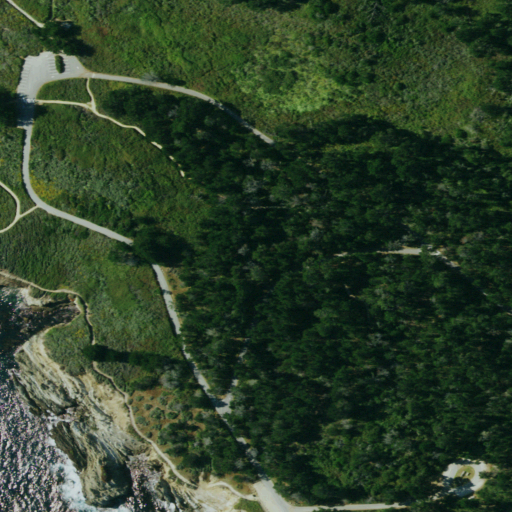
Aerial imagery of plain(s) in California named Headlead Meadow containing shrub, open development, mixed forest, evergreen forest, low intensity development, herbaceous wetlands, medium intensity development, open water, and grassland